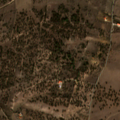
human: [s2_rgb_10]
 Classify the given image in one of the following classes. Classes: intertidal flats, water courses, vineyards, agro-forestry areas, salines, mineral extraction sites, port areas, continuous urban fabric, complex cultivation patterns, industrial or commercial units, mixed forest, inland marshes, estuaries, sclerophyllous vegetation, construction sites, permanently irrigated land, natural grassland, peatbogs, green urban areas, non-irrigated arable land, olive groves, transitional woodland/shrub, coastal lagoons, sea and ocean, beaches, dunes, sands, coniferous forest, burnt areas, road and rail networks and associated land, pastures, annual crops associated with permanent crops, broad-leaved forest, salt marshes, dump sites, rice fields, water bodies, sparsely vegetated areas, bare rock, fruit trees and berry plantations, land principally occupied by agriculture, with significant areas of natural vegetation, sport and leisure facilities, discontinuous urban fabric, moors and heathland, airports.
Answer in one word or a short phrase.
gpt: non-irrigated arable land, pastures, annual crops associated with permanent crops, agro-forestry areas